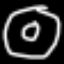
Label: donut